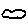
Label: cloud